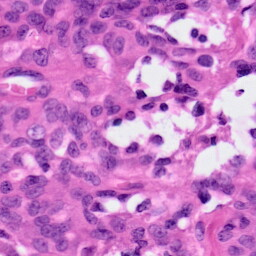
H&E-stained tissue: Ovarian